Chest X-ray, PA view. Patient: 44 years old, sex F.
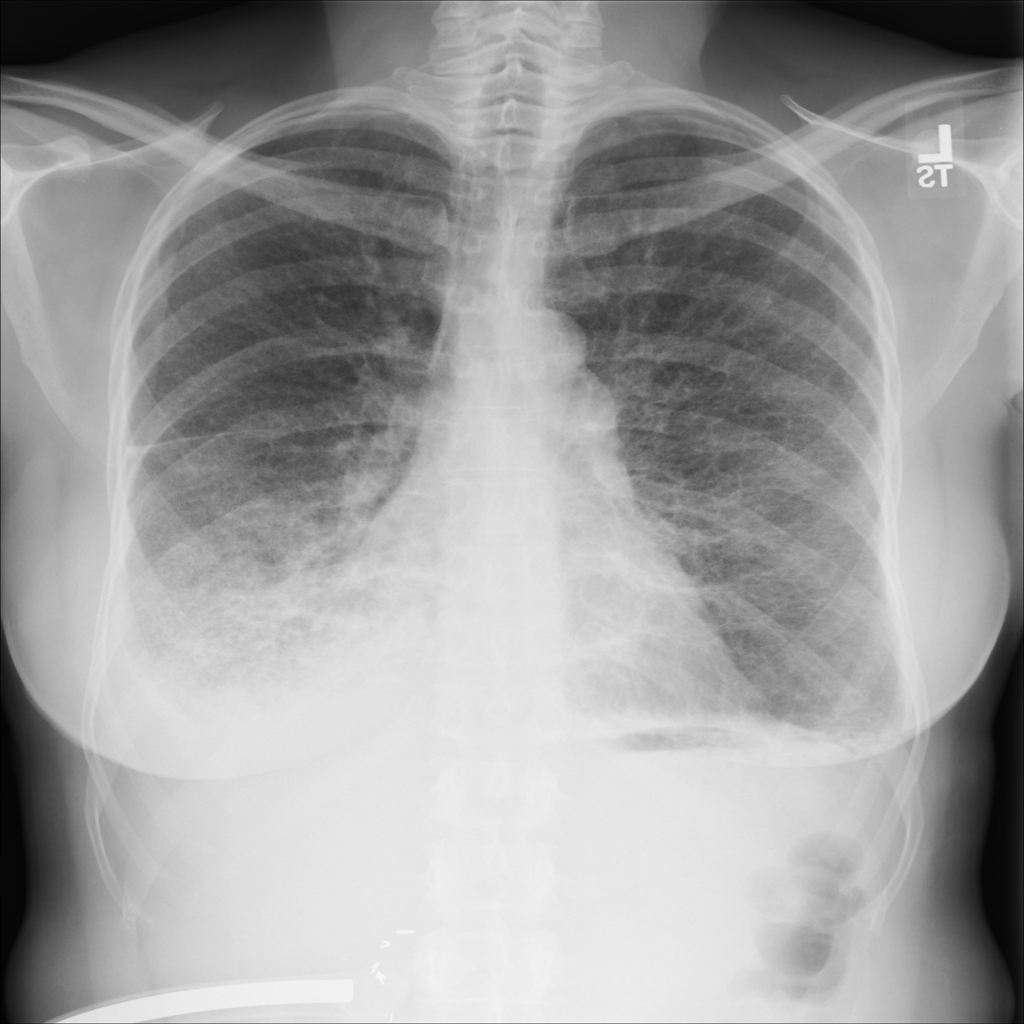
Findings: Pleural_Thickening